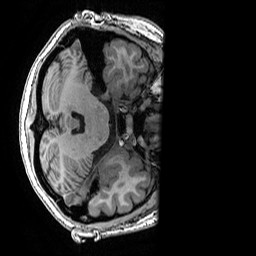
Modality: T1w
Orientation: axial
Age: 20
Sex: female
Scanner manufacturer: ge
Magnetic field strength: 3 T
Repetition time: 0.007 s
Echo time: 0.00342 s